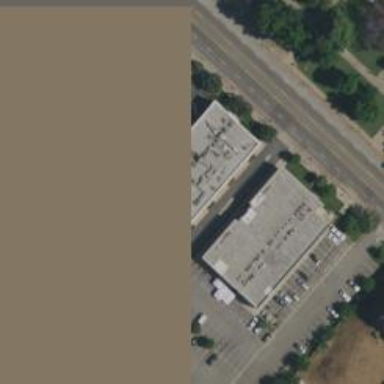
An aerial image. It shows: Commercial building.